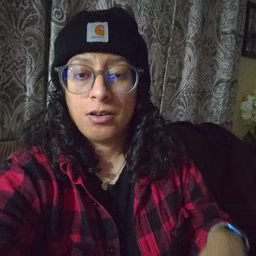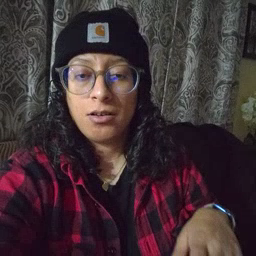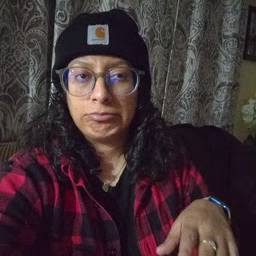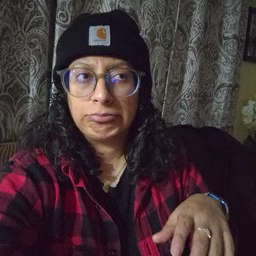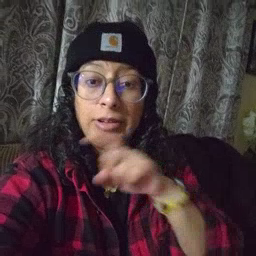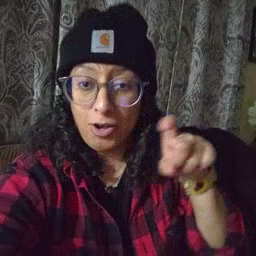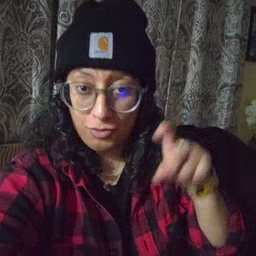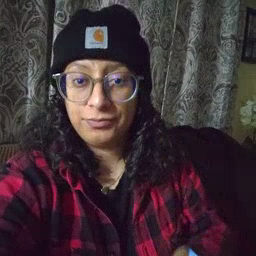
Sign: closet